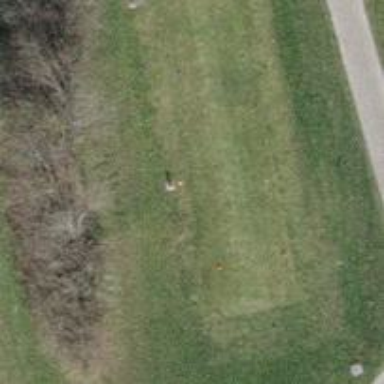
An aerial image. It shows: Grassy area designated as golf tee.